高一 · 代数
已知点 $(\sqrt{2}, 2)$ 在幂函数 $\mathrm{f}(\mathrm{x})$ 的图象上, 点 $\left(-2, \frac{1}{4}\right)$ 在幂函数 $\mathrm{g}(\mathrm{x})$ 的图象上,问当 $\mathrm{x}$ 为何值时, (1) $\mathrm{f}(\mathrm{x})>\mathrm{g}(\mathrm{x})$; (2) $\mathrm{f}(\mathrm{x})=\mathrm{g}(\mathrm{x})$; (3) $\mathrm{f}(\mathrm{x})<\mathrm{g}(\mathrm{x})$.
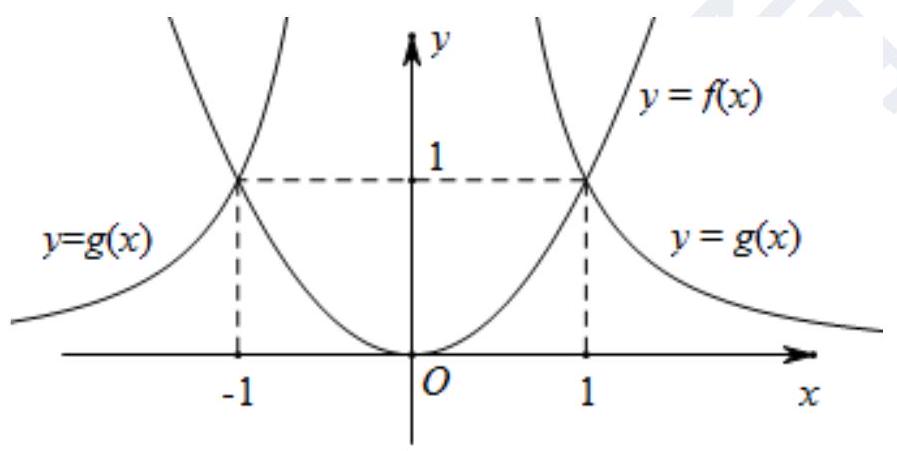
答案: 答案见解析
解析:

设 $\mathrm{f}(\mathrm{x})=\mathrm{x}^{\alpha}$, 由题意得 $2=(\sqrt{2})^{\alpha} \Rightarrow \alpha=2, \therefore \mathrm{f}(\mathrm{x})=\mathrm{x}^{2}$.

同理可求出 $g(x)=x^{-2}$, 在同一坐标系内作出 $\mathrm{y}=\mathrm{f}(\mathrm{x})$ 与 $\mathrm{y}=\mathrm{g}(\mathrm{x})$ 的图象, 如图所示.

由图象可知: (1)当 $x>1$ 或 $x<-1$ 时, $f(x)>g(x)$.

(2) 当 $x= \pm 1$ 时, $f(x)=g(x)$.

(3)当 $-1<x<0$ 或 $0<x<1$ 时, $f(x)<g(x)$.

考点: 幂函数的图象.